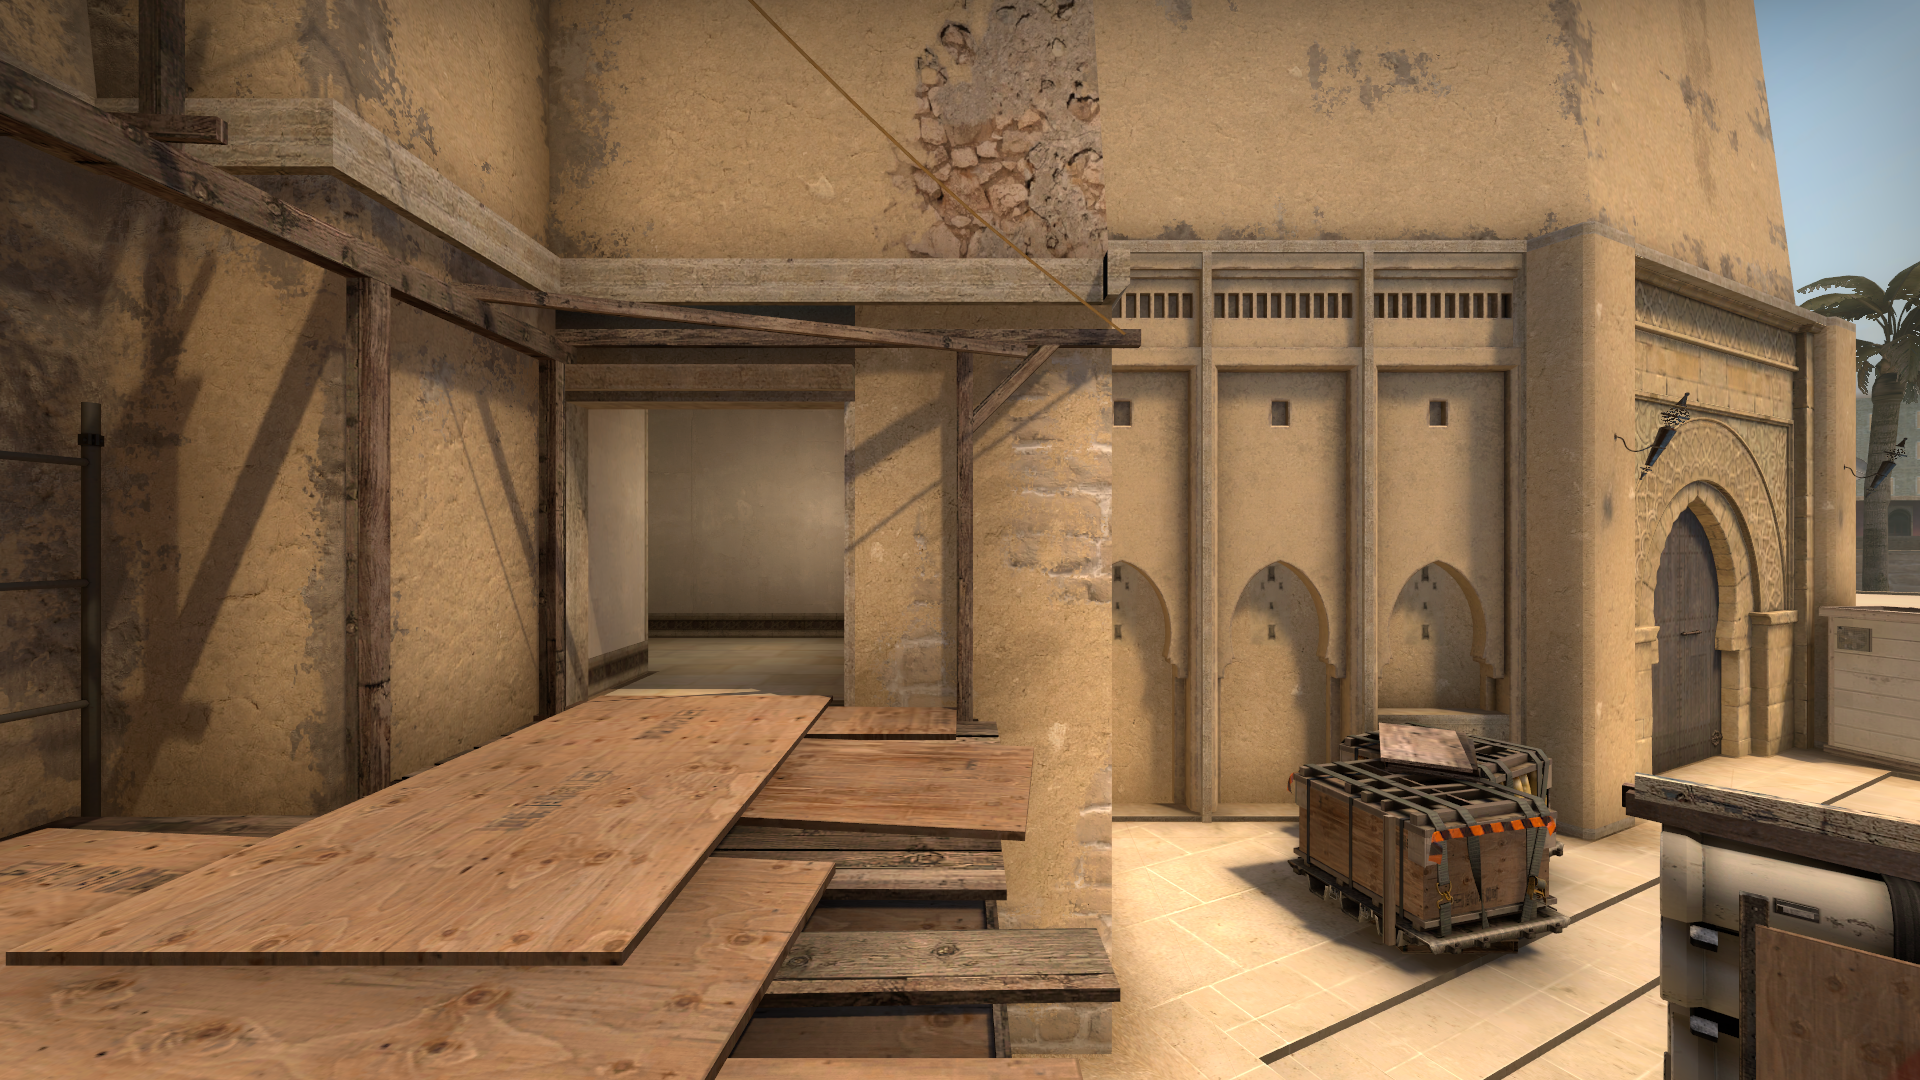
Map: de_mirage